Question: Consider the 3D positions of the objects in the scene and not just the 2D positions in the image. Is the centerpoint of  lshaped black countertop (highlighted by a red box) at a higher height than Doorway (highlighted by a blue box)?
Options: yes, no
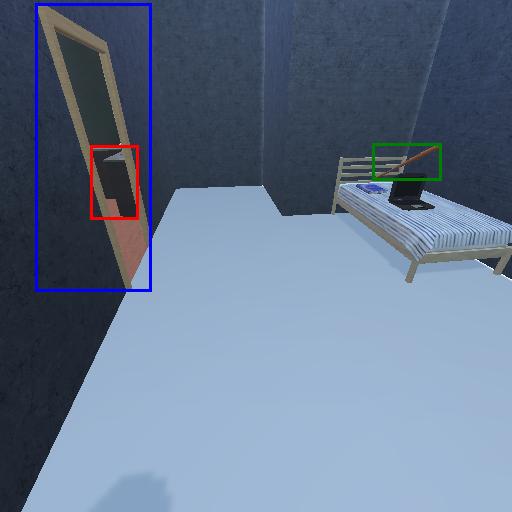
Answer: yes